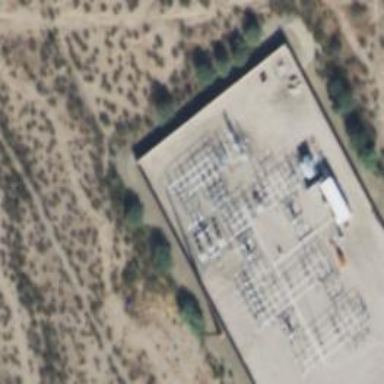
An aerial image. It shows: Switch for power supply.